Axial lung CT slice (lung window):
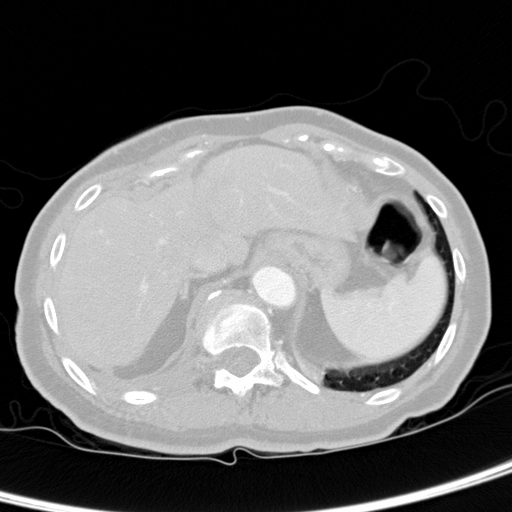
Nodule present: no